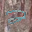
Label: 2